Question: For example, if you select the option with 'id="chocolate-yes"' or 'id="vanilla-yes"', the the option with 'id="icecreamcone-yes"' will also be selected.
Anyone know of a Javascript that can do this?
'id="sprinkles-yes"''id="icecreamcone-yes"'
'''
<ul id="icecream" style="list-style:none;line-height:30px;">
<li>
<select id="icecreamcone">
<option value="addicecreamcone">Would you like an ice cream cone?</option>
<option id="icecreamcone-yes" value="yes">Yes</option>
<option id="icecreamcone-no" value="no">No thanks</option>
</select>
</li>
<li>
<select id="vanilla">
<option value="addvanilla">Would you like to add vanilla ice cream?</option>
<option id="vanilla-yes" value="yes">Yes</option>
<option id="vanilla-no" value="no">No thanks</option>
</select>
</li>
<li>
<select id="chocolate">
<option value="addchocolate">Would you like to add chocolate ice cream?</option>
<option id="chocolate-yes" value="yes">Yes</option>
<option id="chocolate-no" value="no">No thanks</option>
</select>
</li>
<li>
<select id="sprinkles">
<option value="addsprinkles">Would you like to add sprinkles on top?</option>
<option id="sprinkles-yes" value="yes">Yes</option>
<option id="sprinkles-no" value="no">No thanks</option>
</select>
</li>
</ul>
'''

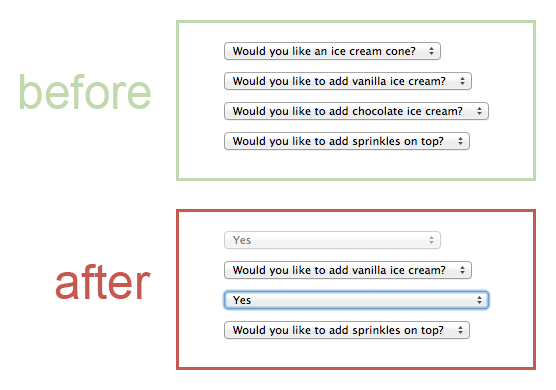
Answer: Try this.
'''
document.getElementById("chocolate").onchange = function(){
if(document.getElementById("chocolate").options[1].selected == true) {
document.getElementById("icecreamcone").options[1].selected = true
}
}
'''
When you select th select Chocolate IceCream to Yes, it will automatically set Icecrem Cone to Yes as well.